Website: slack
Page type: payment
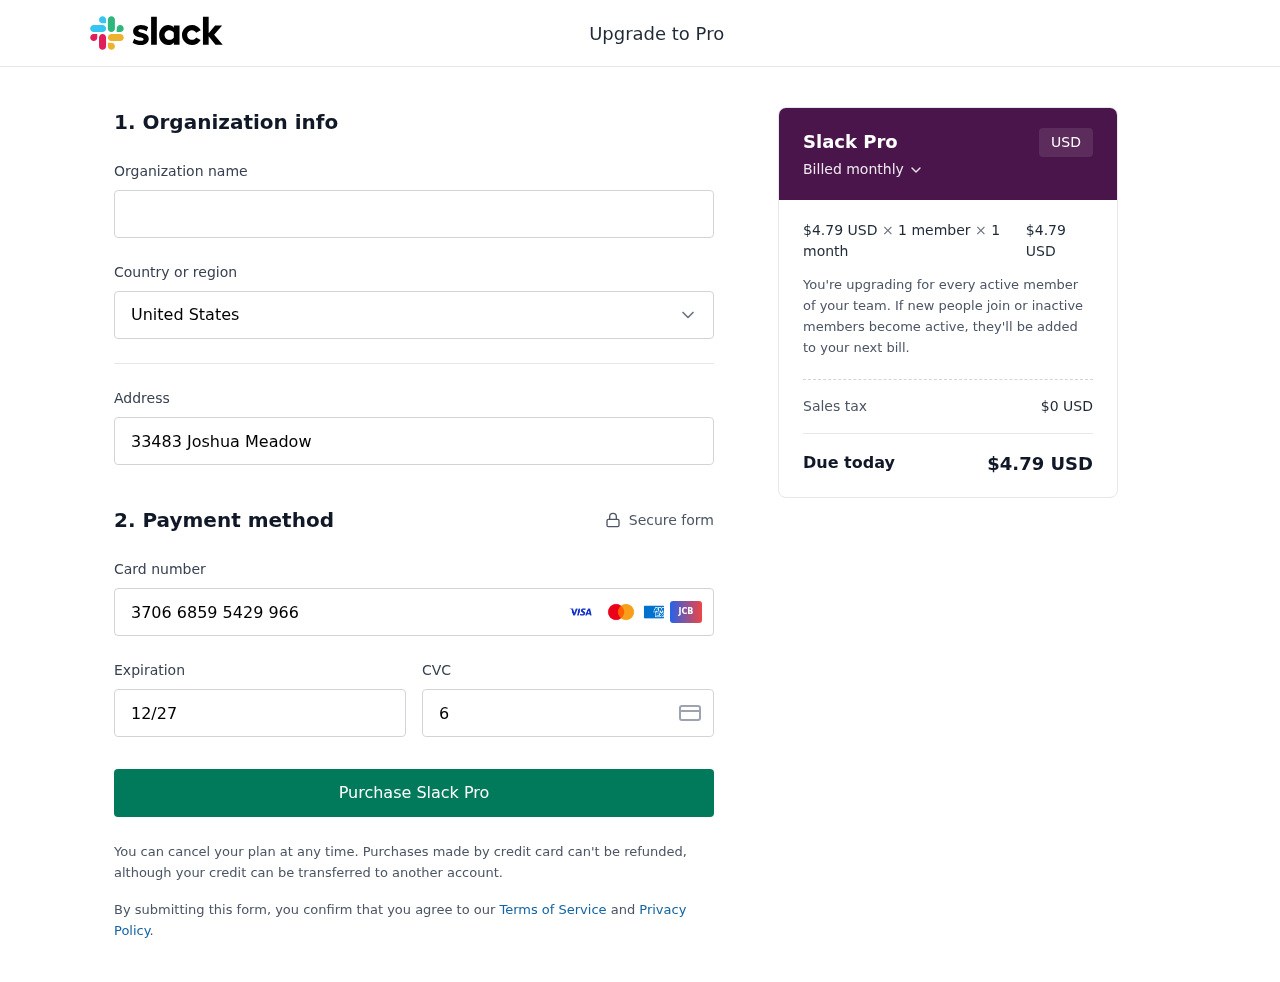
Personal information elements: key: PII_CARD_CVV
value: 6557
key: PII_CARD_EXPIRY
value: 12/27
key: PII_CARD_NUMBER
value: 3706 6859 5429 966
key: PII_COUNTRY
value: United States
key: PII_STREET
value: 33483 Joshua Meadow
Product elements: key: PRODUCT1_PRICE
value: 4.79
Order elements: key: ORDER_SUBTOTAL
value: $4.79 USD
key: ORDER_TAX
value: $0 USD
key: ORDER_TOTAL
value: $4.79 USD